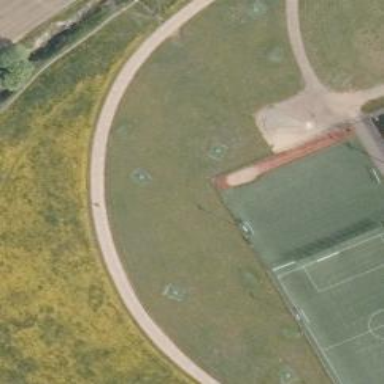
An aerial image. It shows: Disc golf basket.